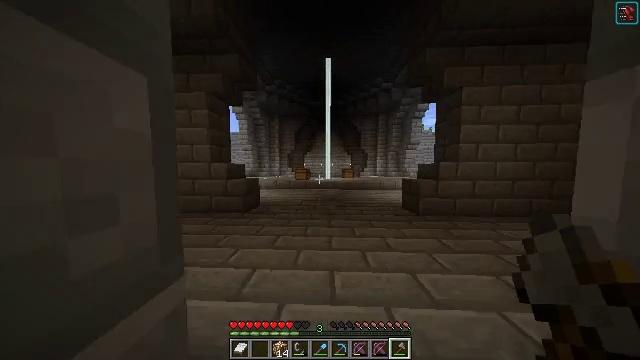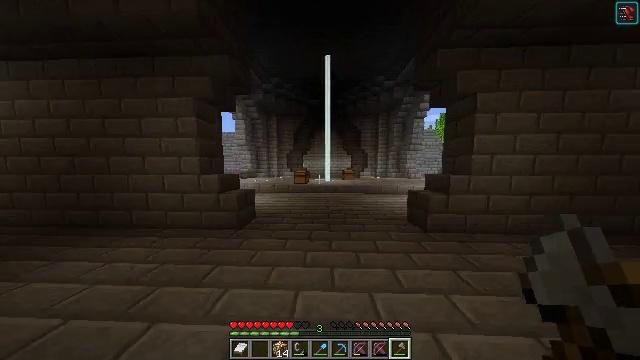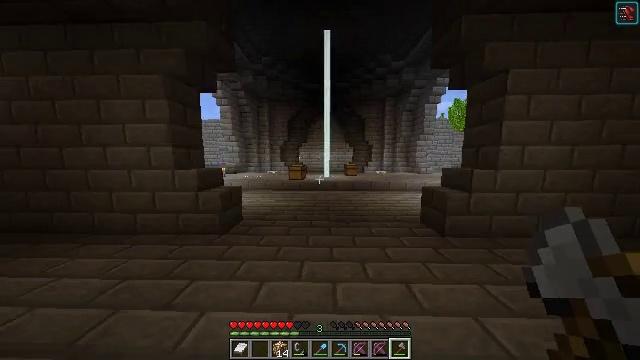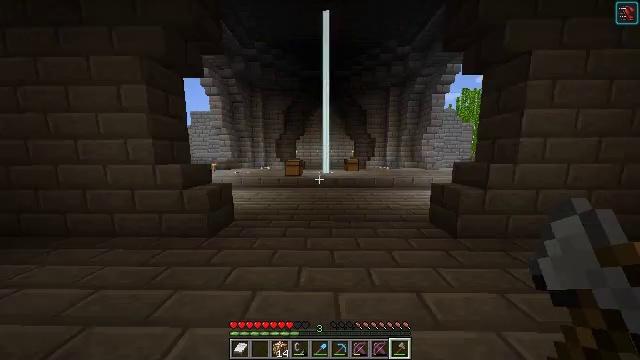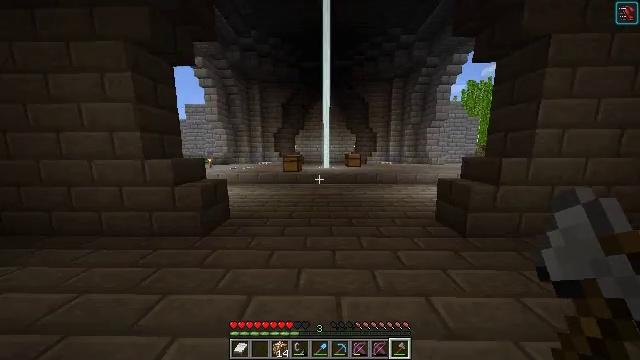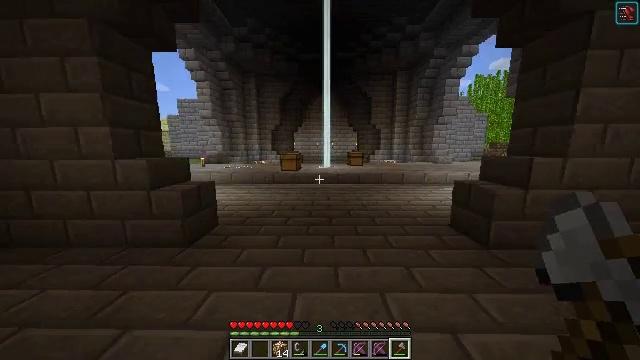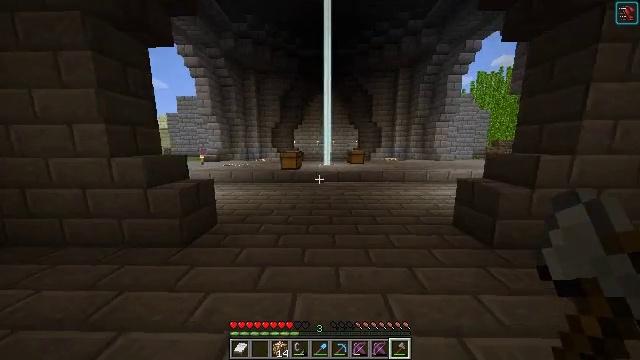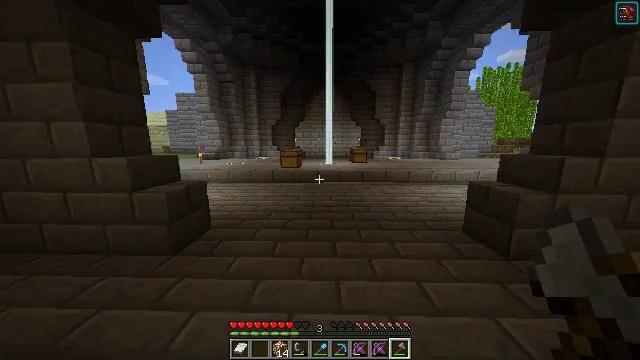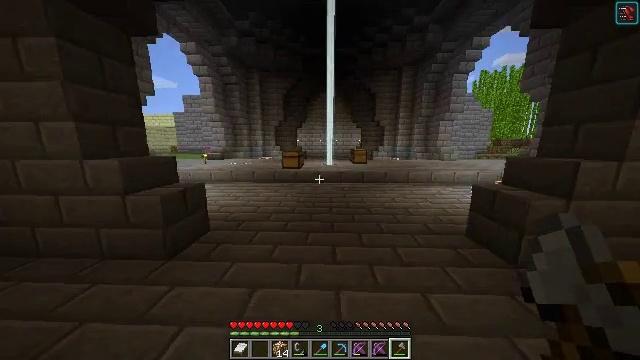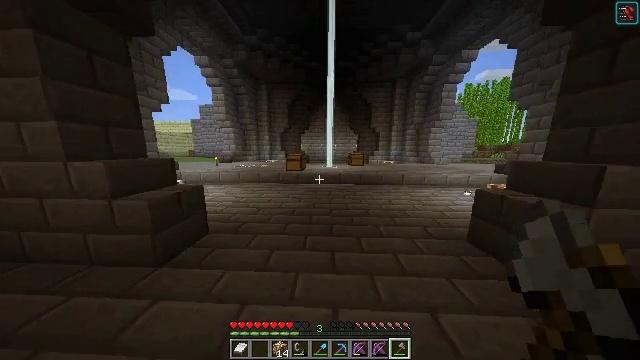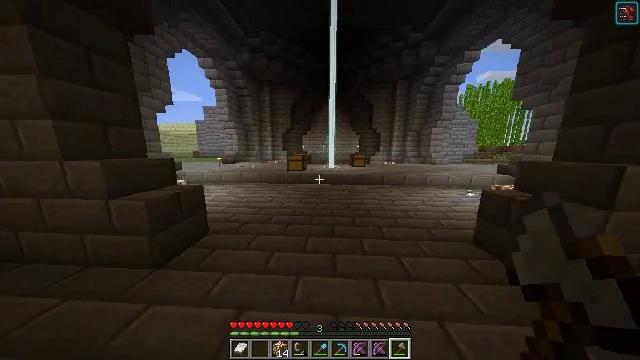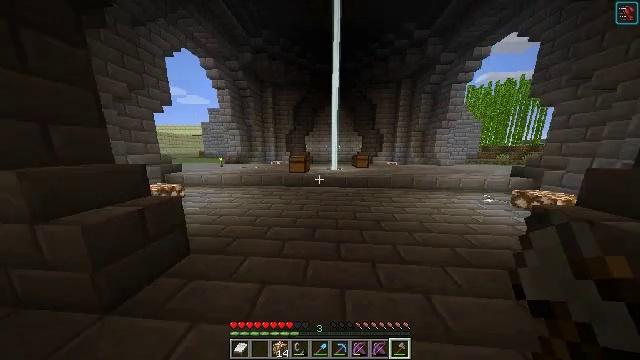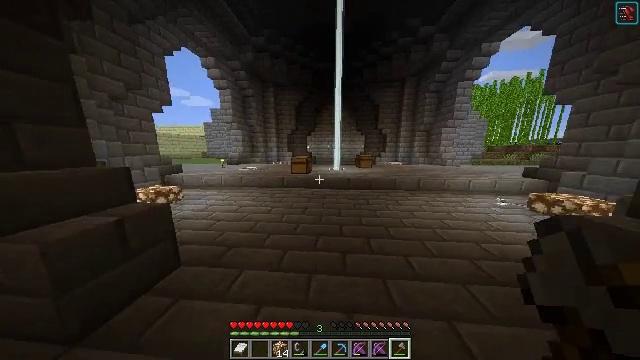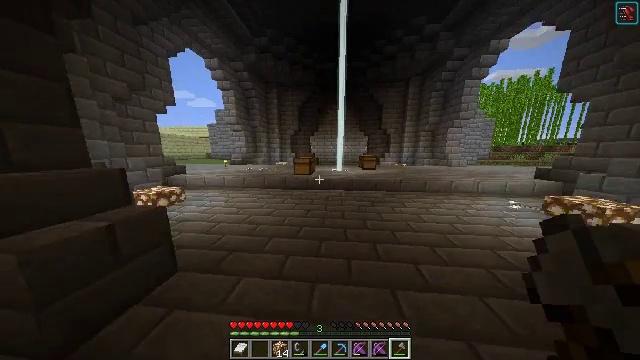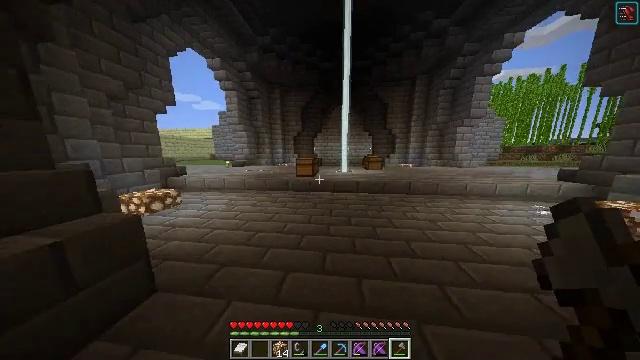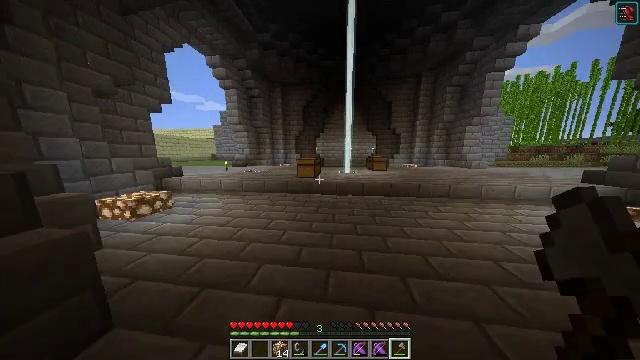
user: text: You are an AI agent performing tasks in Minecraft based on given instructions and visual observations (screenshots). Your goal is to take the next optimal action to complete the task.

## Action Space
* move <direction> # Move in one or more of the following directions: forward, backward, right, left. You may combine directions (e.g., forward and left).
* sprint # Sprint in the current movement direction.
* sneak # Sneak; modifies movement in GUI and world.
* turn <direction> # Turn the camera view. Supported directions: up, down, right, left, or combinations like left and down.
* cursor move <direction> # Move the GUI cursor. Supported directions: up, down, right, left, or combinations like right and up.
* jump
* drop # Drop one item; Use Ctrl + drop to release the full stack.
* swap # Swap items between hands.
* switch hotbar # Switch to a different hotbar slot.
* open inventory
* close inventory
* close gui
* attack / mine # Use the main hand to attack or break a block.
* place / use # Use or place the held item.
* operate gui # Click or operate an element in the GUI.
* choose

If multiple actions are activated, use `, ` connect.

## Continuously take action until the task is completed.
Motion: motion action
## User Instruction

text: Use the crafting table to craft a slime block.
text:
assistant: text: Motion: turn down
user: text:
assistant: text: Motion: turn down
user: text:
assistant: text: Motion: move forward, turn down
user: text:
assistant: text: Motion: move forward, turn down
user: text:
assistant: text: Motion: move forward
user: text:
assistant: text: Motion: no_op
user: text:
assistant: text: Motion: move forward
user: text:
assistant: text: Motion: move forward
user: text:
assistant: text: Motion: move forward
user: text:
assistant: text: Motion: move forward
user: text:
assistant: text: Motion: move forward
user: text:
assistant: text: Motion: move forward
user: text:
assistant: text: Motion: move forward, turn left
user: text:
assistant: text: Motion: move forward, turn left
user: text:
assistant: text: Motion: move forward
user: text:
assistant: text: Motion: move forward
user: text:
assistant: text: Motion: move forward
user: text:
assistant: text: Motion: move forward
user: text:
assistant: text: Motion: move forward
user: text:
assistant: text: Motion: move forward
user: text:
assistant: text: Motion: move forward, turn left
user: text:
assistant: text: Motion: move forward, use / place
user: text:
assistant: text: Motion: use / place
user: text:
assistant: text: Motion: use / place
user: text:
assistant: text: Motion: no_op
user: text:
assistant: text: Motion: no_op
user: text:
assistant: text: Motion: no_op
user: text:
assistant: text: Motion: no_op
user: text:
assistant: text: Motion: no_op
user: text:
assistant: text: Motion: no_op